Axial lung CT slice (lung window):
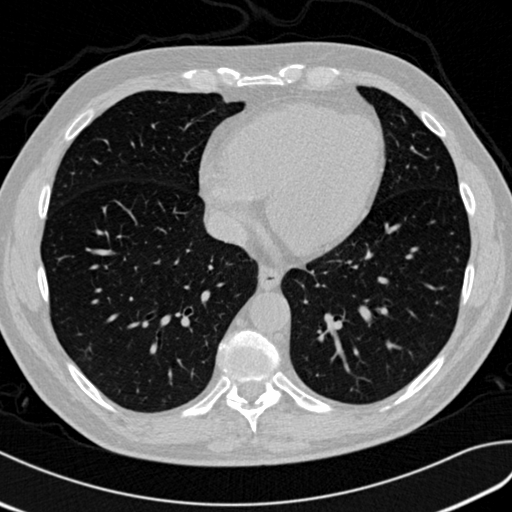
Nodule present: no